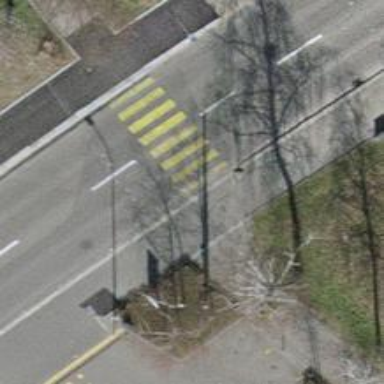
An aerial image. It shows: Secondary road with asphalt surface and dedicated cycle lane.